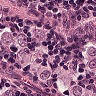
Metastatic tissue present: yes